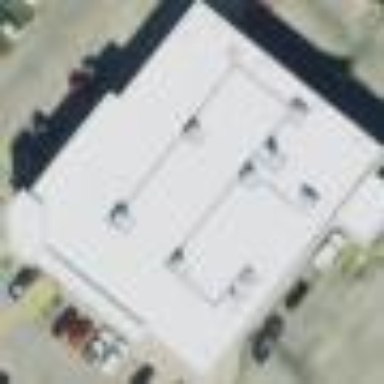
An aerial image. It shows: Building.